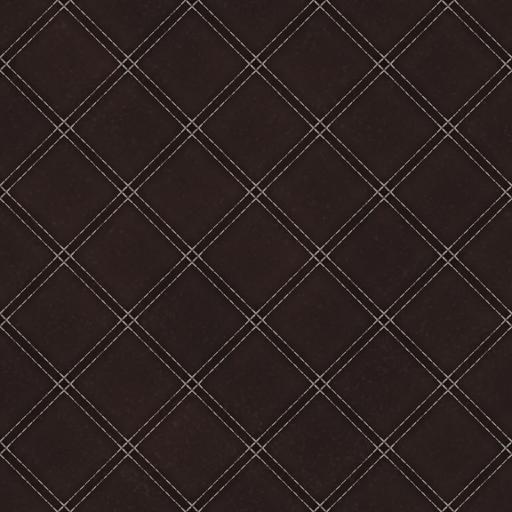
Tags: black brown dark leather stitched